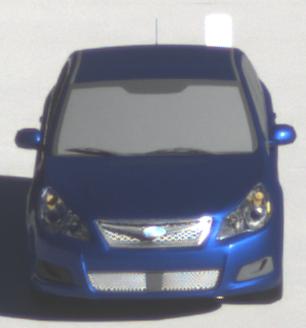
Make: Subaru
Model: Legacy 2.0R
Detailed model: Legacy (IV) Limousine
Model produced from: 2007/09
Model produced until: 2008/10
Doors: 4
Color: blue
Road condition: dry road
Daytime: morning or afternoon
Contrast: high contrast